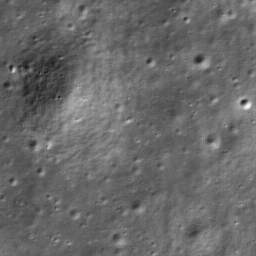
Host type: background_regolith
Lunar coordinates: latitude nan, longitude nan